A spectrogram of one vibration snapshot from a rotating-machine test bench is shown (time on one axis, frequency on the other). Classify the rotor condition as one of: normal, misalignment, unbalance, looseness.
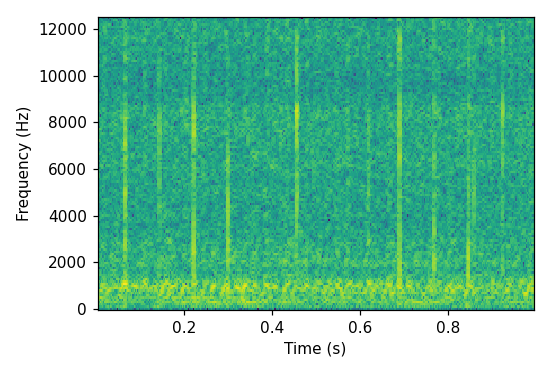
Answer: misalignment